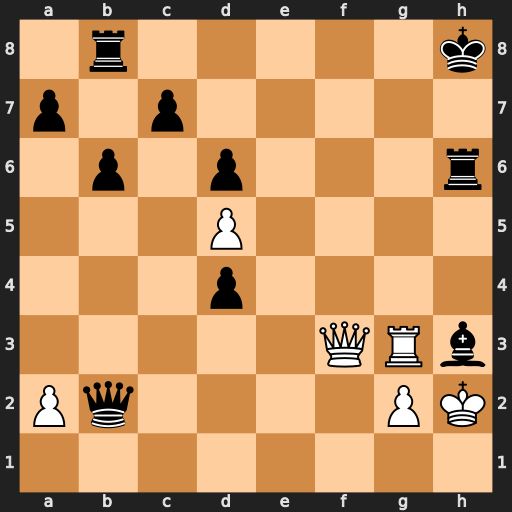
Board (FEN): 1r5k/p1p5/1p1p3r/3P4/3p4/5QRb/Pq4PK/8
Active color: w
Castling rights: -
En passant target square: -
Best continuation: Qf4 Qxg2+ Rxg2 Bxg2+ Qxh6+